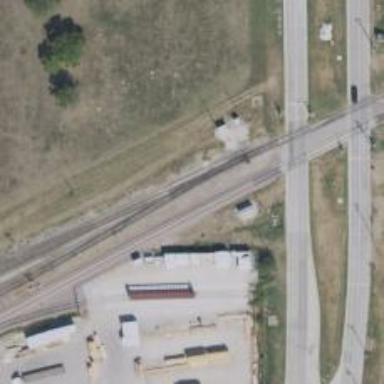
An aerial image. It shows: Railway junction.